Field crop: maize
Growth stage: 2
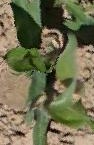
Species: maize